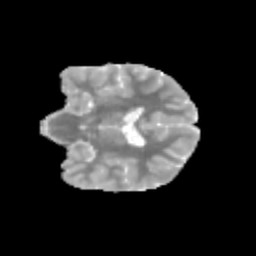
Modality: MD
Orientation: coronal
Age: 11
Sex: male
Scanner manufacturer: siemens
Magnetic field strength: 3 T
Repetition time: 3.8 s
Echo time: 0.07 s